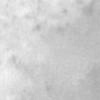
Label: no_change